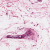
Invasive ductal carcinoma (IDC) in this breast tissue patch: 0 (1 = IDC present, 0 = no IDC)